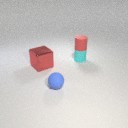
small cyan rubber cylinder below small red rubber cylinder